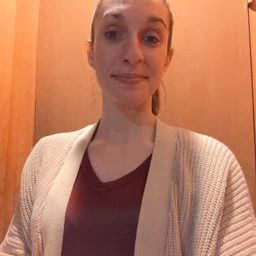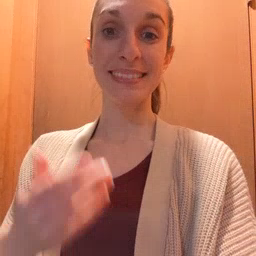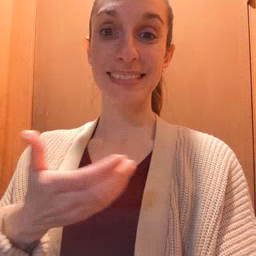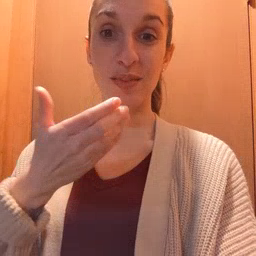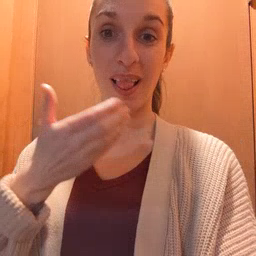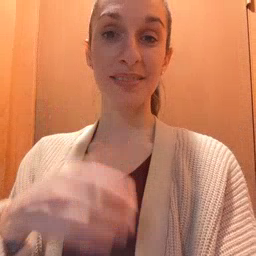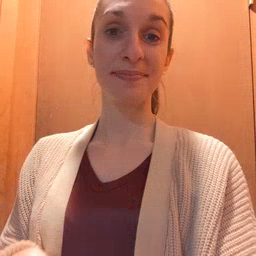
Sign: cereal